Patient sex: M
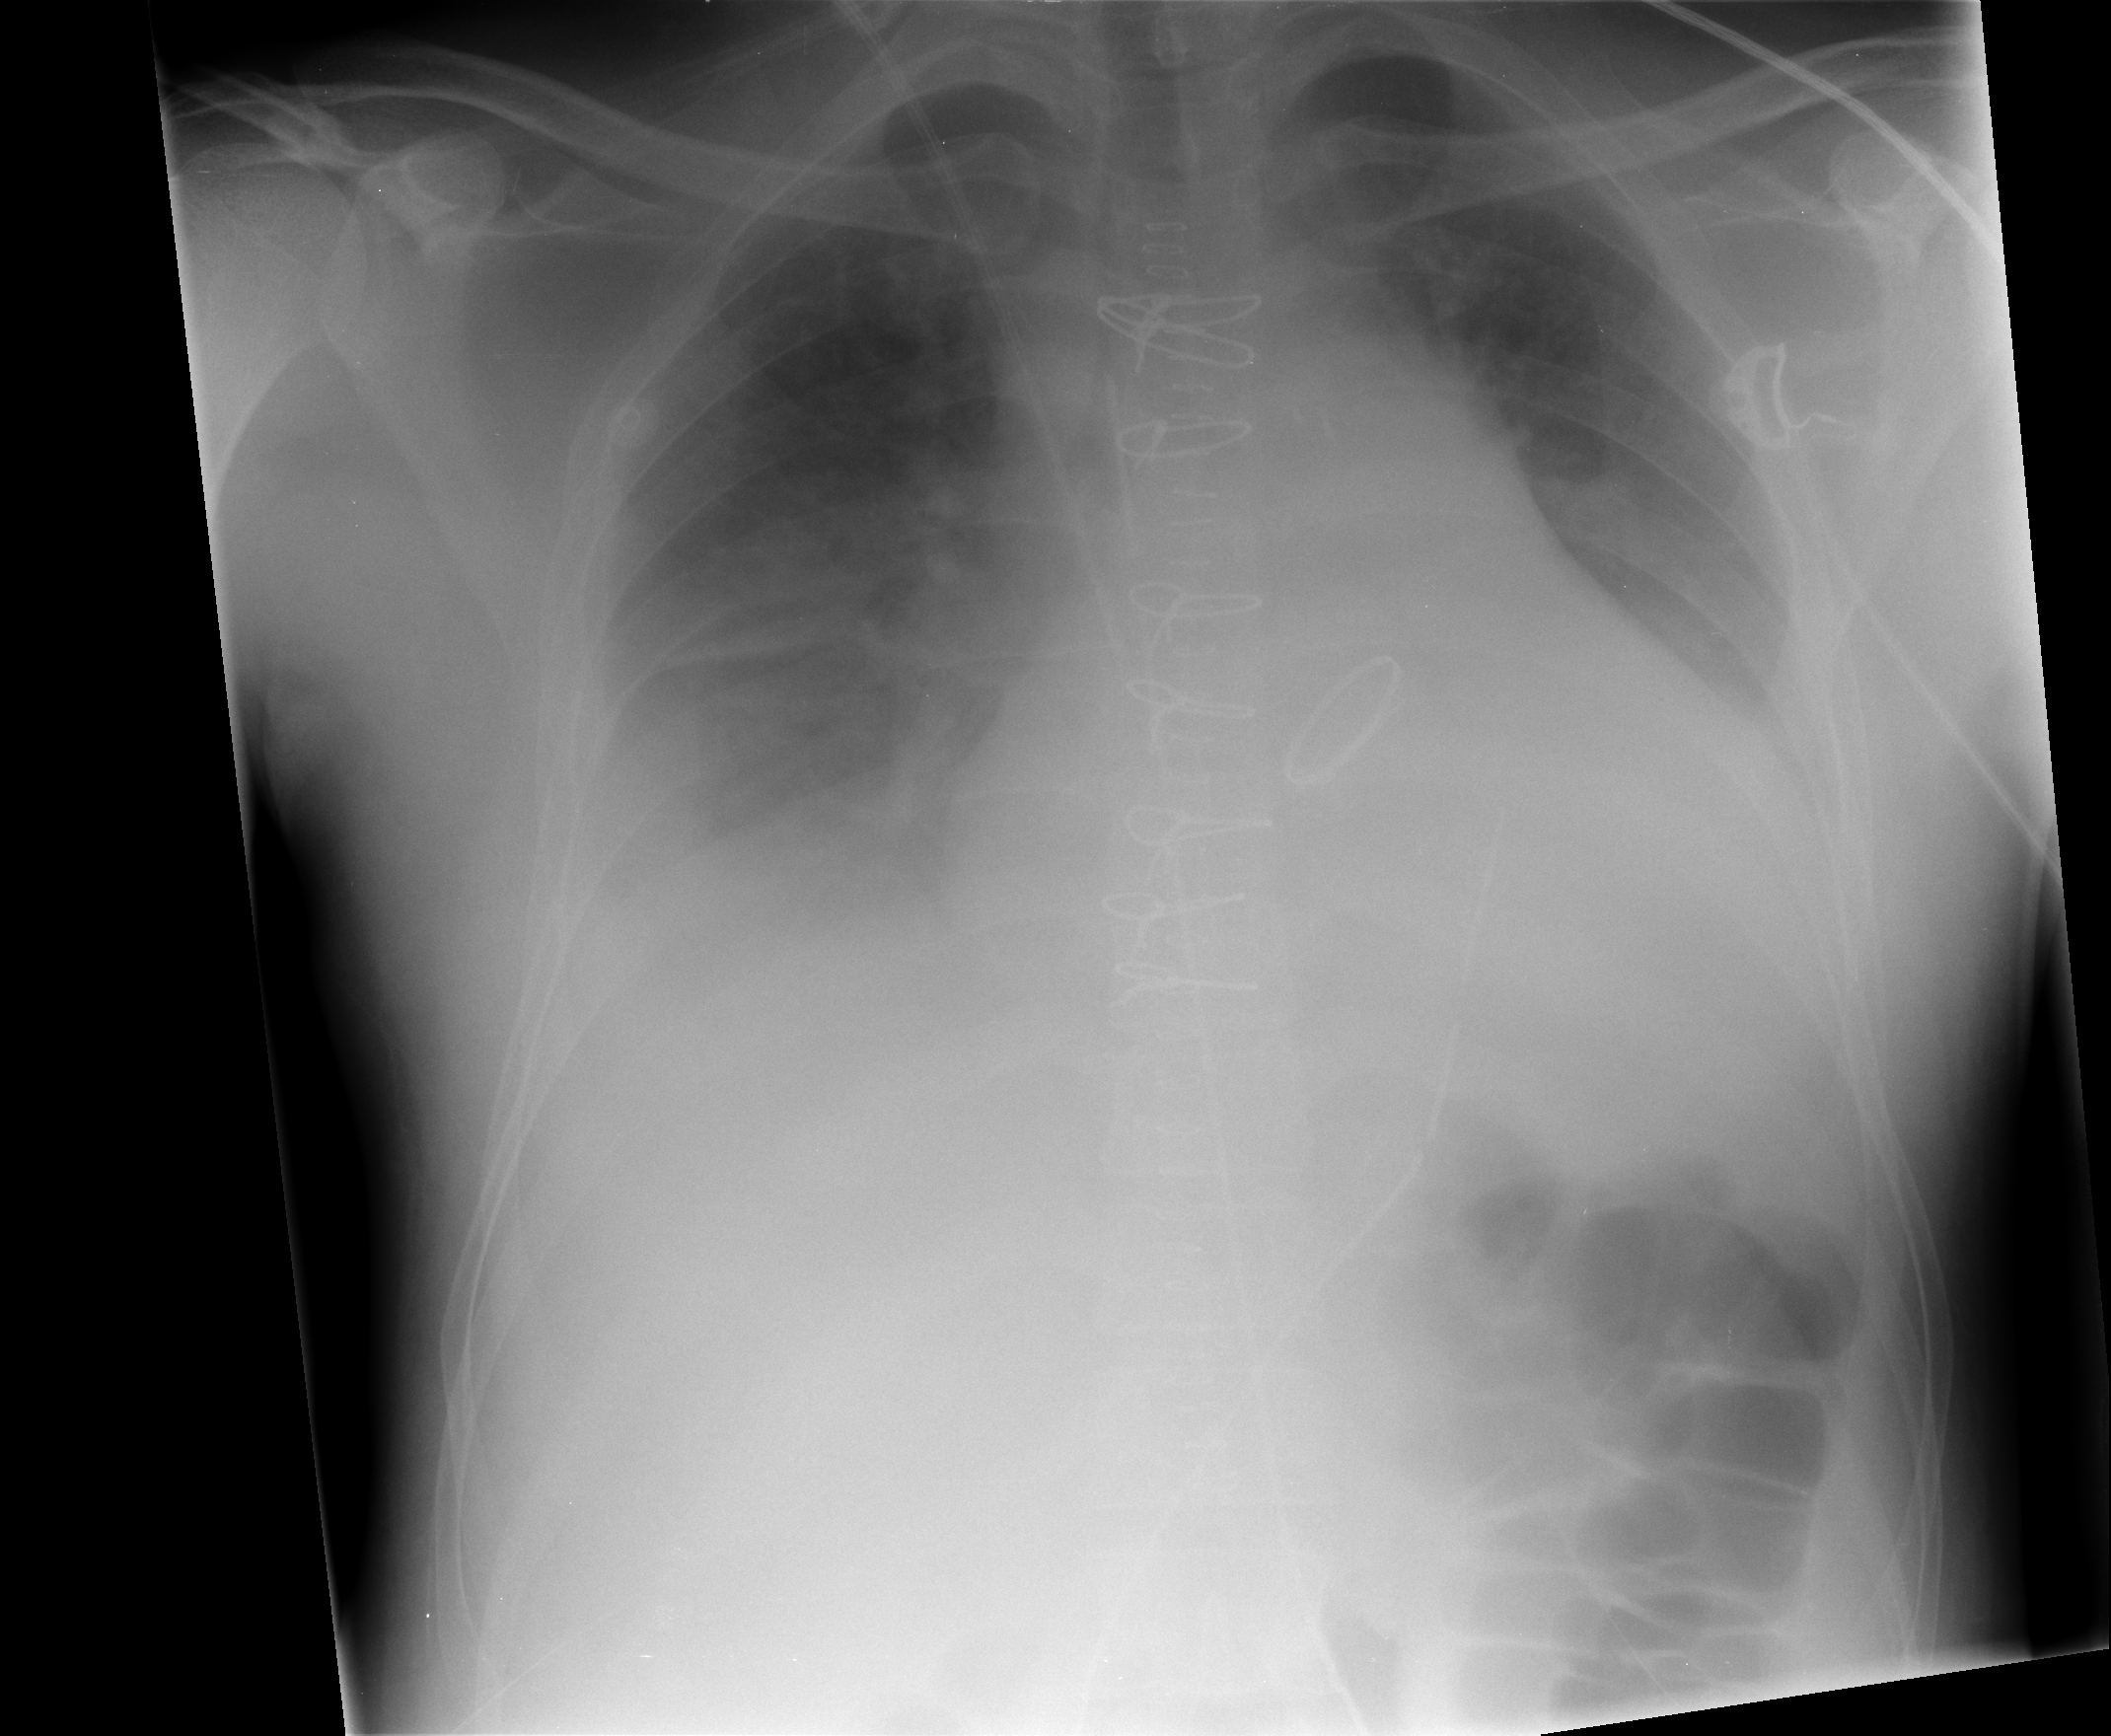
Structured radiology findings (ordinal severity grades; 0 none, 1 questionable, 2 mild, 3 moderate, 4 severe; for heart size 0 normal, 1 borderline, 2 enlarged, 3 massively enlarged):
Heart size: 2
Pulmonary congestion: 2
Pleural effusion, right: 3
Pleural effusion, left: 3
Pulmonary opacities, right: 0
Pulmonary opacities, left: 0
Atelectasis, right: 2
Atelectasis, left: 2